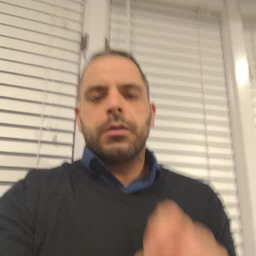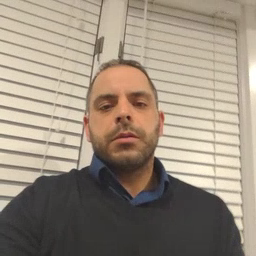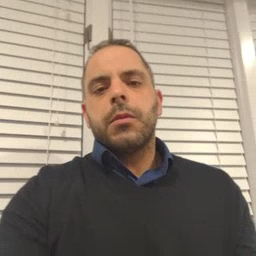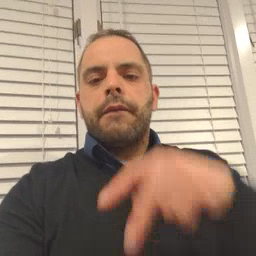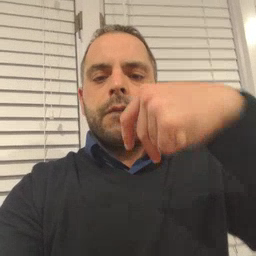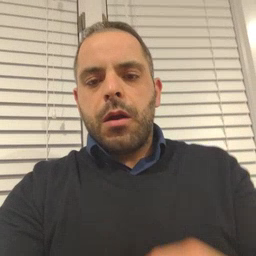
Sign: fall